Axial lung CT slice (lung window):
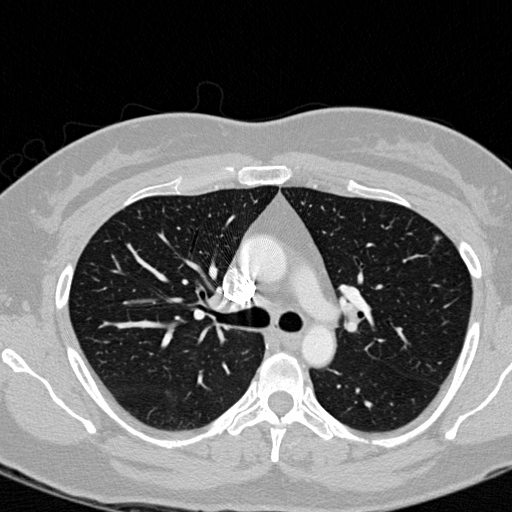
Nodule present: yes
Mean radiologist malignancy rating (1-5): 2.667